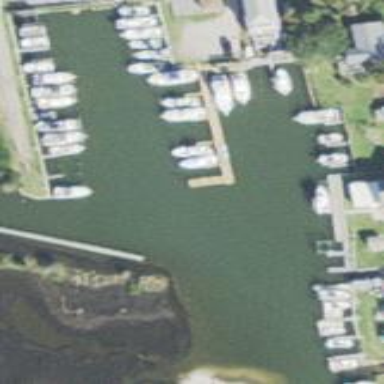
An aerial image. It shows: Marina on leisure land.